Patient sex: F
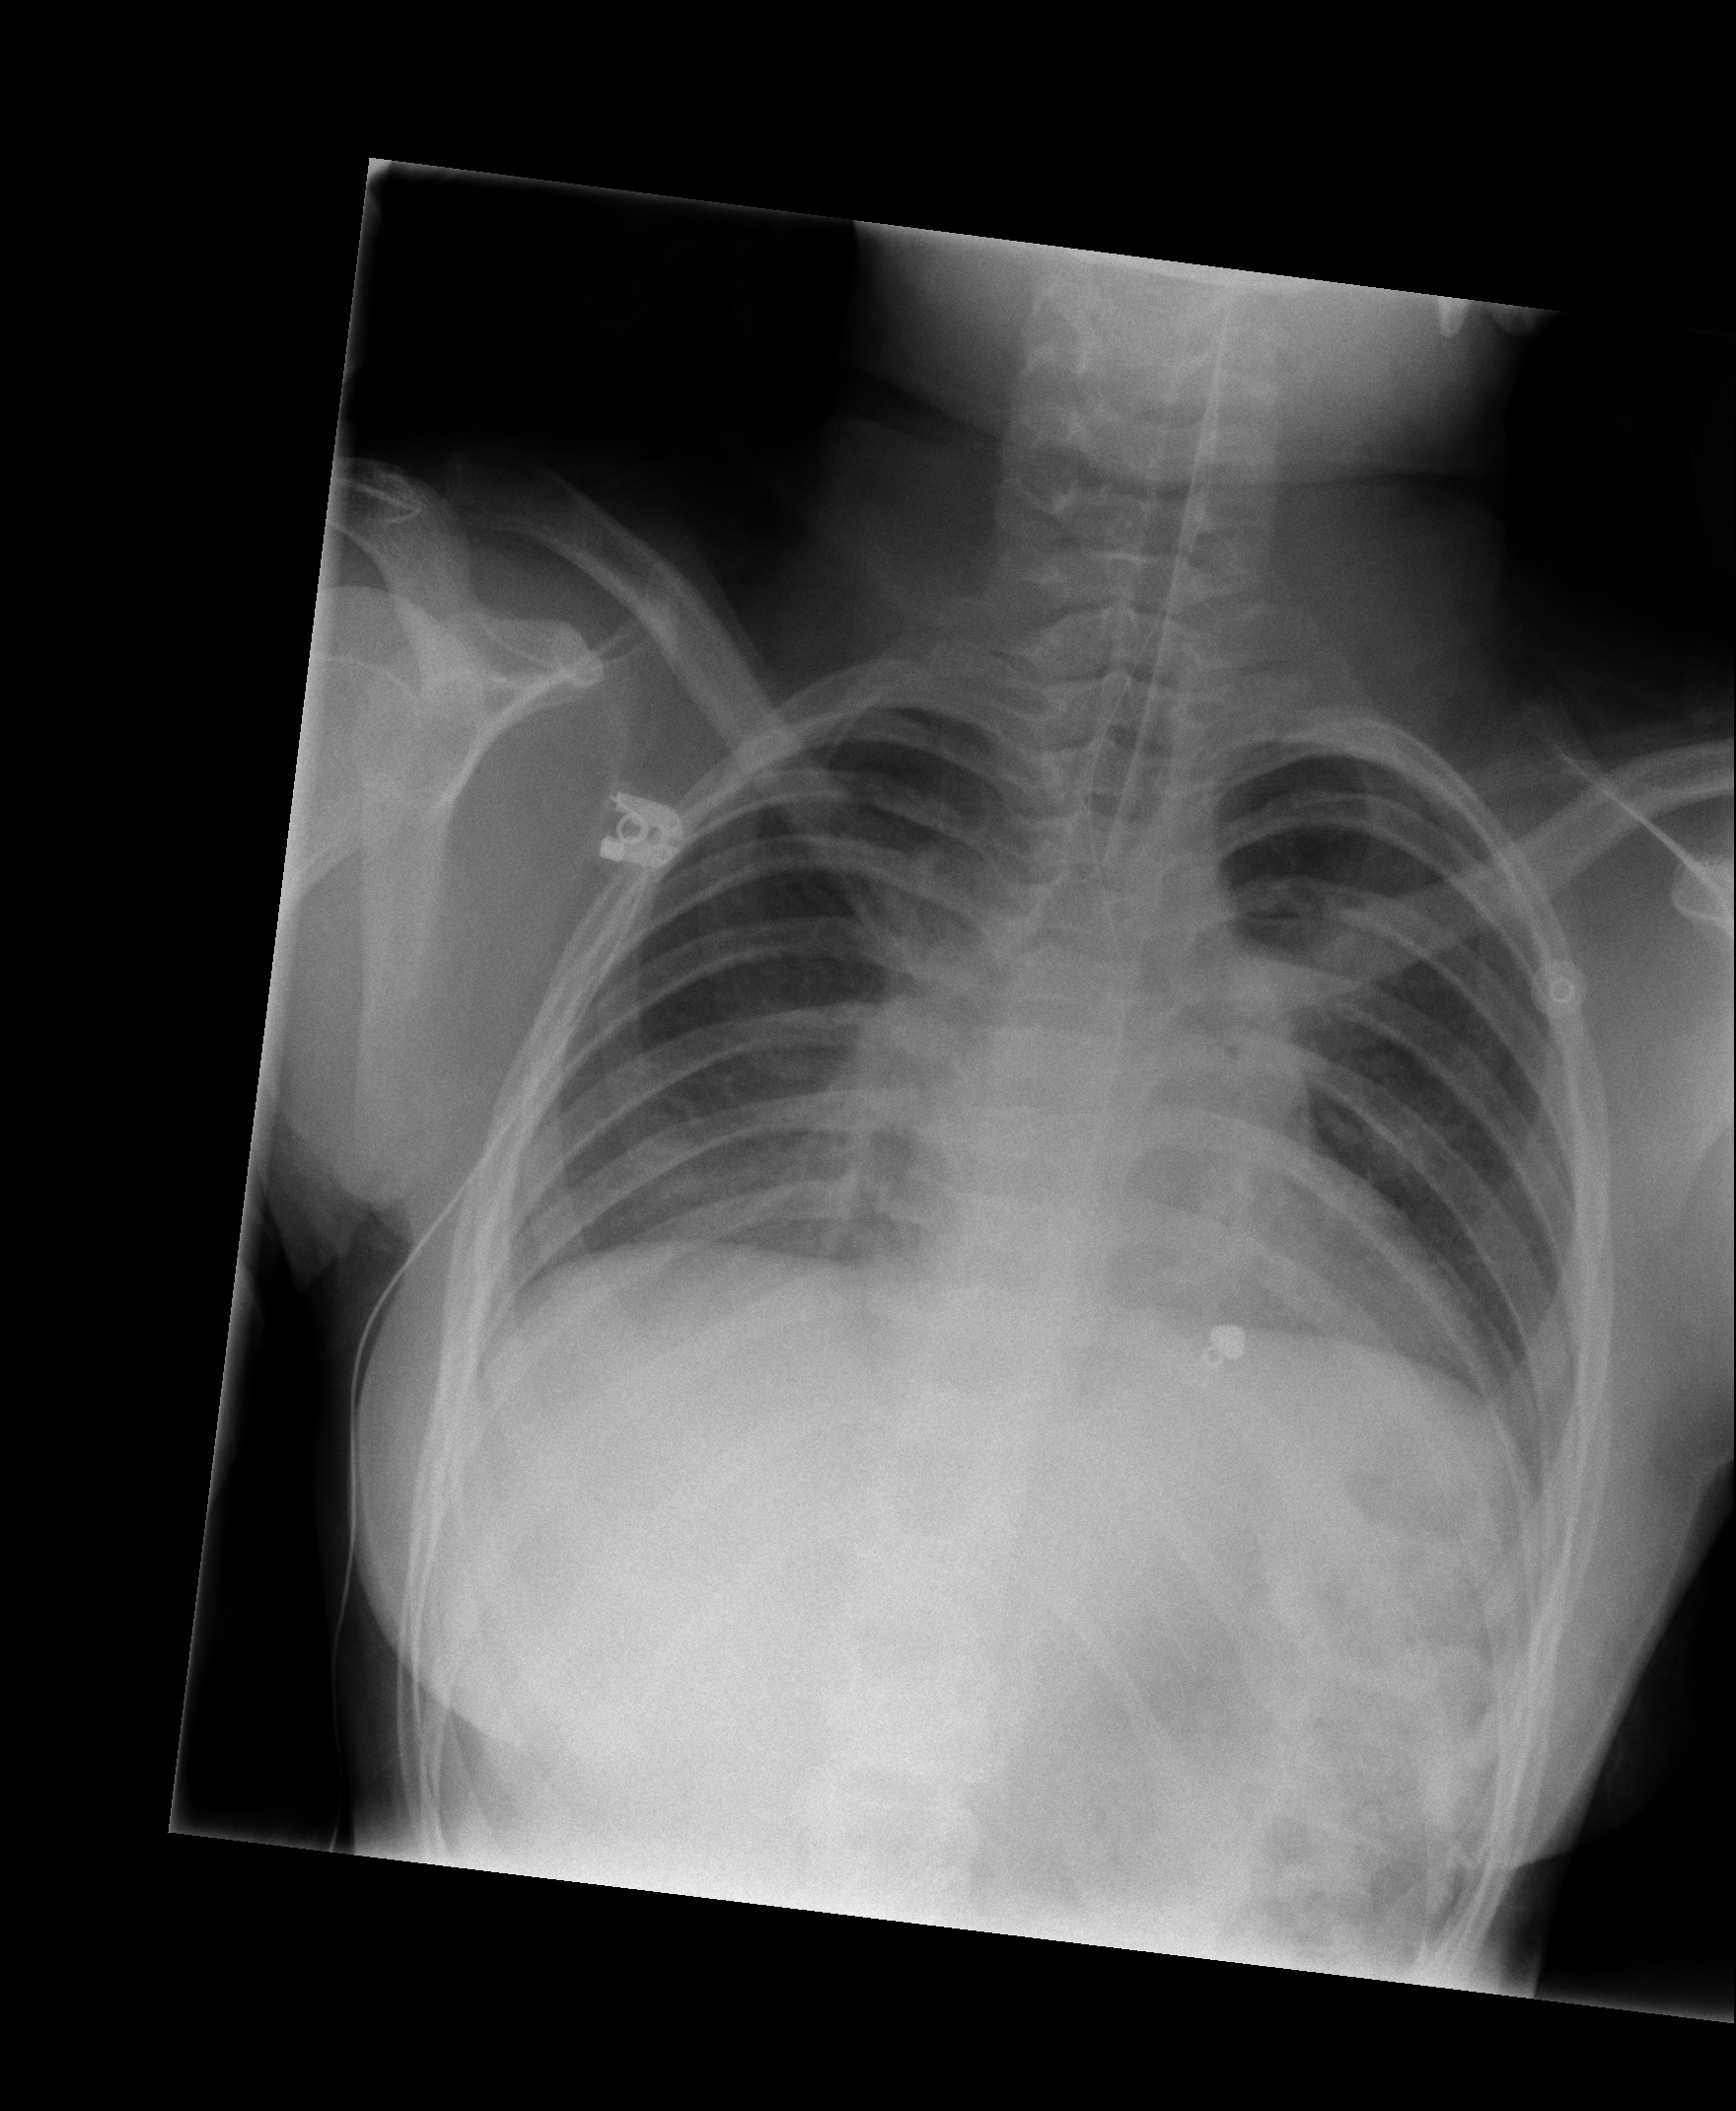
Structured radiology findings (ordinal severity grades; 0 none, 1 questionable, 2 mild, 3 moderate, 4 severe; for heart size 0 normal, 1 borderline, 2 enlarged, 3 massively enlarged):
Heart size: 0
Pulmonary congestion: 0
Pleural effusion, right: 0
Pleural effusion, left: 0
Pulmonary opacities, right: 1
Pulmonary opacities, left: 0
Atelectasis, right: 1
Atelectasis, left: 1